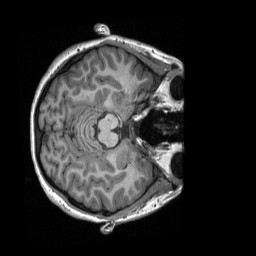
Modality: T1w
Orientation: axial
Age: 19
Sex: female
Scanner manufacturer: siemens
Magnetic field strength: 3 T
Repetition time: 2.3 s
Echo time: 0.00298 s